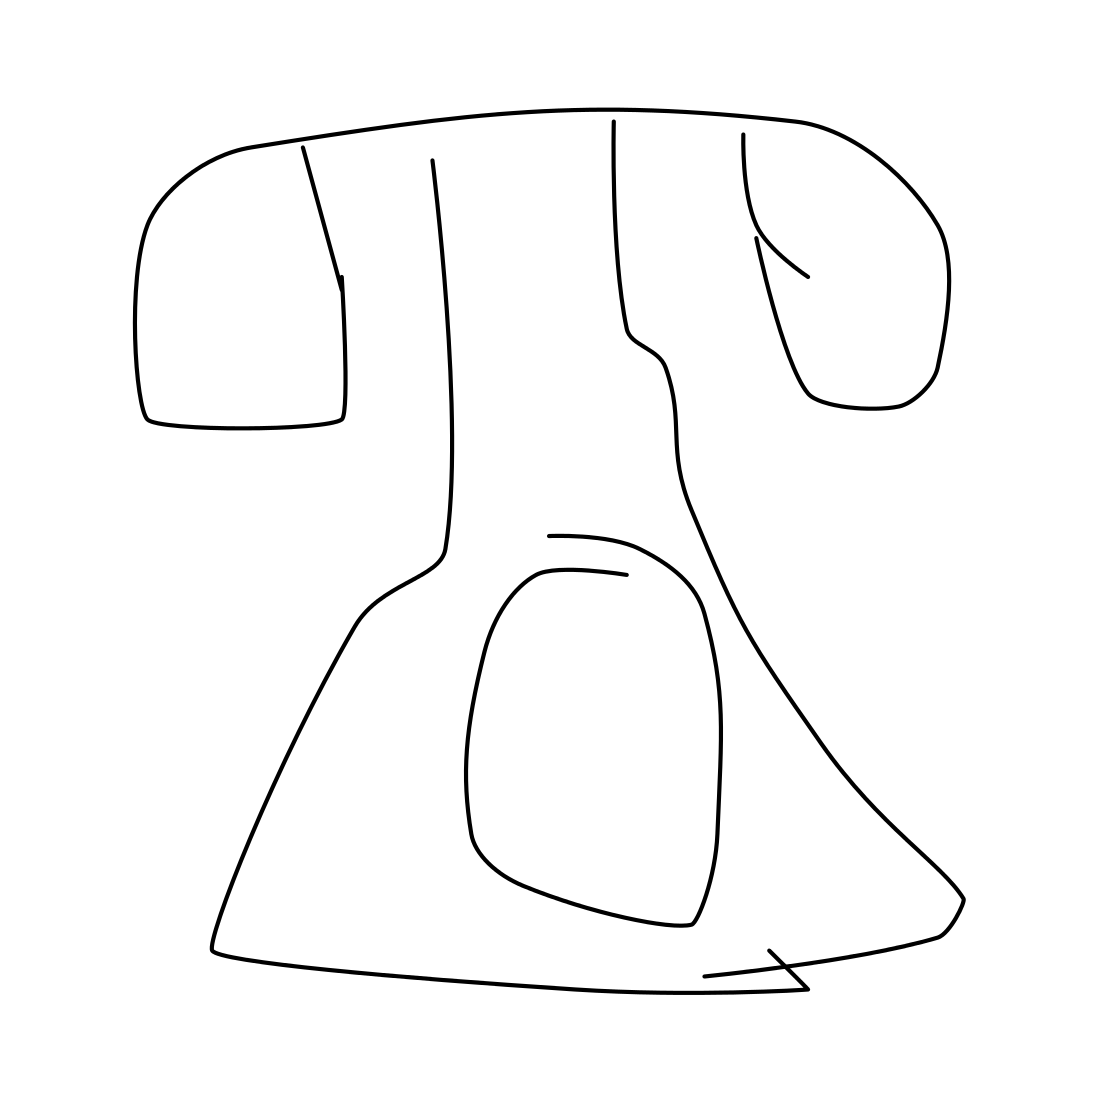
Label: telephone